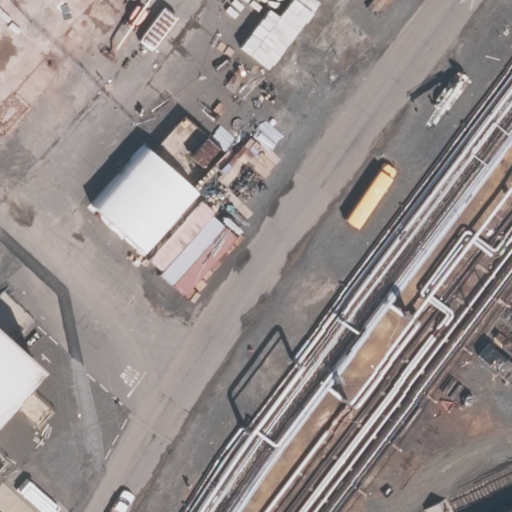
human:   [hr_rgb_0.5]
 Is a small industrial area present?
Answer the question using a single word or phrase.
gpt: no

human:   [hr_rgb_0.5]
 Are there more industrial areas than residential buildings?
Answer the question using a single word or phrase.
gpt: yes

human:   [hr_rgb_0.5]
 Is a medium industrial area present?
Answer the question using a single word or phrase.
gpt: no

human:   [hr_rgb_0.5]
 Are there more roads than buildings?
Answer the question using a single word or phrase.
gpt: yes

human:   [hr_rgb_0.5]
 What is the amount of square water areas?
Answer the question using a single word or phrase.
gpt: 0

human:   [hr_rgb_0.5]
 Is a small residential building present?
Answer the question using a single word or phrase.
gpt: no

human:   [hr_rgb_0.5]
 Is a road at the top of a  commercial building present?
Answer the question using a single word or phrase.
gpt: no

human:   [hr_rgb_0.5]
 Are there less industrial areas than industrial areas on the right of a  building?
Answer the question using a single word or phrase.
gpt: no

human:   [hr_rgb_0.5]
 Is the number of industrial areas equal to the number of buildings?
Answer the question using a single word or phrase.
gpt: no

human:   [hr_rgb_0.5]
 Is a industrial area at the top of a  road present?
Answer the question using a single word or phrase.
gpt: no

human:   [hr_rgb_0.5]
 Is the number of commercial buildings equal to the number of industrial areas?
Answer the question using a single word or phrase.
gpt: no

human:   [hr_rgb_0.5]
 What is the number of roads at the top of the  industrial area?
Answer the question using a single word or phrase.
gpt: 1

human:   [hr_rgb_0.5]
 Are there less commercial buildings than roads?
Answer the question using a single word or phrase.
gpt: yes

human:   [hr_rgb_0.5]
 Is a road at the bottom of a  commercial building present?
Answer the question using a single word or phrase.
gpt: no

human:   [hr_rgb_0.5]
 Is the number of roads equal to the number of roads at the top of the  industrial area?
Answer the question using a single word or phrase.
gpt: no

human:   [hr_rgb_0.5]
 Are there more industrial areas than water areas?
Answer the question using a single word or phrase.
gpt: yes

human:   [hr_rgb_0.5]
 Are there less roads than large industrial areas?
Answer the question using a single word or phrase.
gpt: no

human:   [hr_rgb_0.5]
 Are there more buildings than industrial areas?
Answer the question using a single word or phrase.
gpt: no

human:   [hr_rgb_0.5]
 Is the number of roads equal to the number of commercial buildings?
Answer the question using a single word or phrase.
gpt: no

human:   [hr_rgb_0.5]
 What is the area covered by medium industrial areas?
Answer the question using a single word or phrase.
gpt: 0m2

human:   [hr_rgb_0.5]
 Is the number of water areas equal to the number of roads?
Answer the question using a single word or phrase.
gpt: no

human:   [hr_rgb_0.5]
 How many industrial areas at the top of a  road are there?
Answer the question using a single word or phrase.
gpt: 0

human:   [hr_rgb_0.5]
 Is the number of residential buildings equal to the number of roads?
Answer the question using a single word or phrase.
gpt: no

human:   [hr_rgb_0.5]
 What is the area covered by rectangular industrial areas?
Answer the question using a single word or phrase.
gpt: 10583m2

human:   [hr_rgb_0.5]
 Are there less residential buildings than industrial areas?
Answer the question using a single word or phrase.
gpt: yes

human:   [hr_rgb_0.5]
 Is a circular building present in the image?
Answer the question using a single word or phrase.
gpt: no

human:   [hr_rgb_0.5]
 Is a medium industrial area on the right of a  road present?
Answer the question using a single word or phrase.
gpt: no

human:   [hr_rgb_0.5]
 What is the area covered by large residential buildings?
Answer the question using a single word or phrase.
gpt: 0m2

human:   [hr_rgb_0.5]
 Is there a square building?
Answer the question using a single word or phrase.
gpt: no

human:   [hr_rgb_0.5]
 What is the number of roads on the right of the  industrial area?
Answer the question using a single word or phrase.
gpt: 0

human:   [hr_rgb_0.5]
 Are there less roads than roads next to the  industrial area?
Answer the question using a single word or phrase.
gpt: no

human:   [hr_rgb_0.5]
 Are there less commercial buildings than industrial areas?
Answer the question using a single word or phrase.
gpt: yes

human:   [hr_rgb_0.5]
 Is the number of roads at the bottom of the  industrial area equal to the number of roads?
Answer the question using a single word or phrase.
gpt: no

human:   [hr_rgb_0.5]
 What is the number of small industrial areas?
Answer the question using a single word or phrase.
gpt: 0

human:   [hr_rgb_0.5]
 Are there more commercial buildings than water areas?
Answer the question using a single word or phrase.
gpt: no

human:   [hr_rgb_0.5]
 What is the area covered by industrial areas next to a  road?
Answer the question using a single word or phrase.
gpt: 10583m2